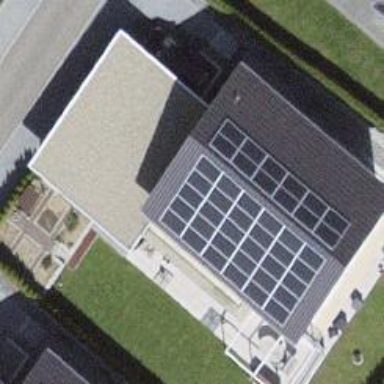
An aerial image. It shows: Solar photovoltaic panel generator.